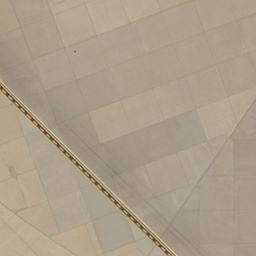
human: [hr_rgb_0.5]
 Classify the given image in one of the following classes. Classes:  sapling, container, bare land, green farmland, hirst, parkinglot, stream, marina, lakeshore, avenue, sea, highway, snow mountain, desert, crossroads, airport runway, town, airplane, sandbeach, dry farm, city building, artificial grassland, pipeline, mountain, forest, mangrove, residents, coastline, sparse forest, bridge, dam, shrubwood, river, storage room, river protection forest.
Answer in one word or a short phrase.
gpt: airport runway